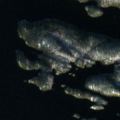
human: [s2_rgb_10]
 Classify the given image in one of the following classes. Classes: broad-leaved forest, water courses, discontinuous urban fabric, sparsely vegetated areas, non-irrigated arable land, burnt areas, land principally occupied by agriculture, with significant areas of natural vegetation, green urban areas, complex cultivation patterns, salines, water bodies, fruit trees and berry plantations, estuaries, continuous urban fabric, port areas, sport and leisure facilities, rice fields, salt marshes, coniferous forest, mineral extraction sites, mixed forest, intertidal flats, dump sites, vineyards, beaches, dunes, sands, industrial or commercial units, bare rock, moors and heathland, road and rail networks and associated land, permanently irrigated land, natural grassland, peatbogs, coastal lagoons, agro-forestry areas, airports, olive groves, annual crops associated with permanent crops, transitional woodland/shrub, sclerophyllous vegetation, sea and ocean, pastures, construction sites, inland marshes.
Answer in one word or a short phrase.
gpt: coniferous forest, mixed forest, water bodies